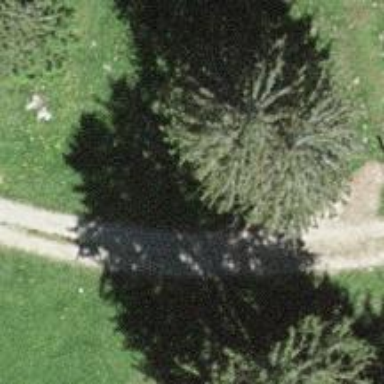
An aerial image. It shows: Single tag "natural: tree."